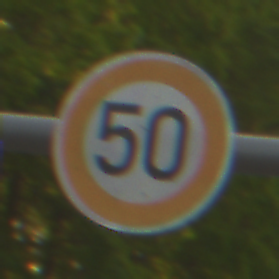
Verkehrszeichen: Geschwindigkeit50
Umgebung: Outdoor, RoadRail
Tageszeit: SunriseSunset
Wetter: Clear
Licht: Natural
Jahreszeit: NotSpecified
Kontrast: LowContrast